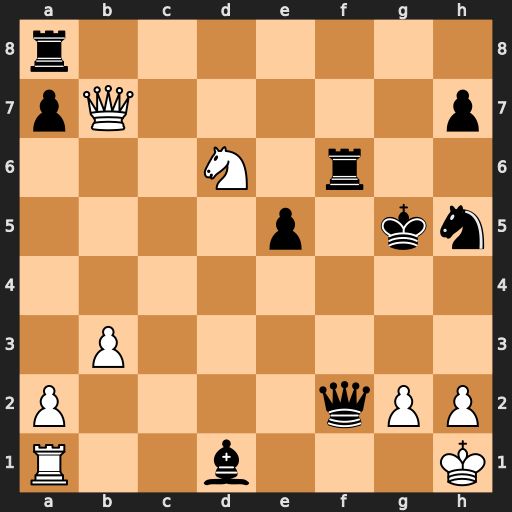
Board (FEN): r7/pQ5p/3N1r2/4p1kn/8/1P6/P4qPP/R2b3K
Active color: w
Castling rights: -
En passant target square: -
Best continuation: Ne4+ Kh6 Nxf2